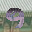
Label: 9